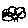
Label: tree